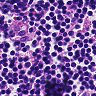
Metastatic tissue present: no